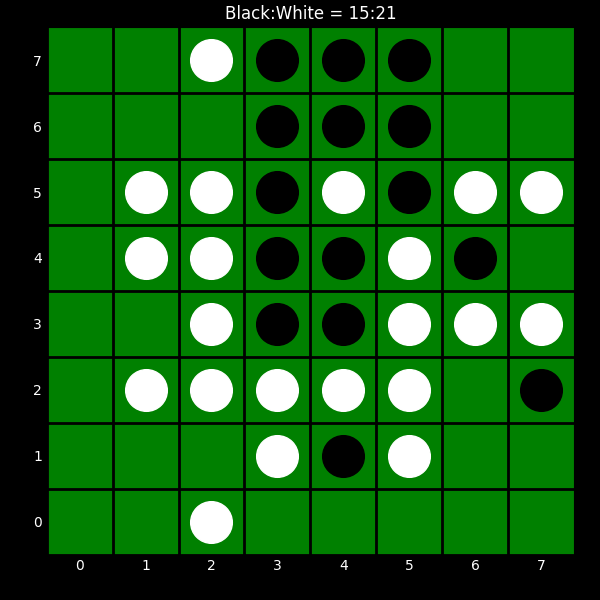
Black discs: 15
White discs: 21